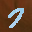
Label: 7